Interaction volume radius: 10 \u00c5
Interaction volume height: 15 \u00c5
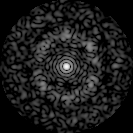
Disorder parameter: 0.7619